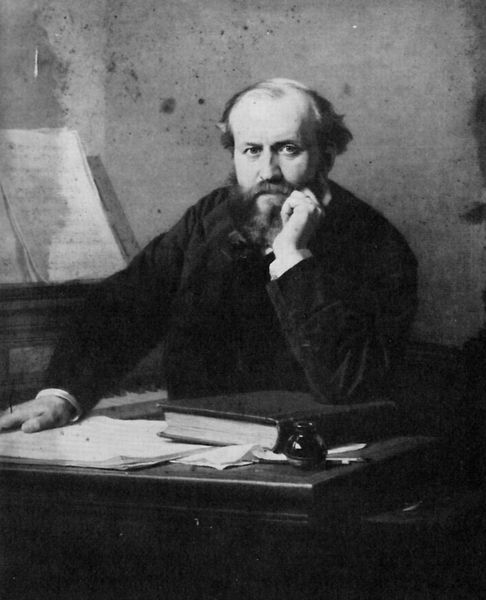
Titel: Gounod
Künstler: Andrè Adolphe Eugené Disdéri
Institution: Privatsammlung
Schlagwörter: blätter, feder, gemälde, hand, mann, schatten, weiß, ellbogen, finger, frisur, grau, haar, licht, mund, nase, raum, schwarz, stirn, tisch, zeichnung, zimmer, blick, malerei, alt, bart, wand, arm, augen, mensch, vollbart, bild, bildnis, hände, portrait, porträt, haare, mantel, sitzend, blatt, musik, musiker, direkter blick, kinn, arbeit, bücher, papier, papiere, schreibtisch, lehne, alter mann, lehrer, noten, notenständer, arbeiten, hocker, schnäuzer, dichter, glatze, klavier, klavir, notenblatt, notenblätter, pianist, melancholie, platte, podest, ellenbogen, aufstützen, ring, foto, fotografie, photographie, greis, buch, denken, zettel, schwarz-weiss, komponist, künstler, scharz, schriften, denker, literat, manschetten, fass, tinte, pult, wissenschaftler, photo, flecken, brief, briefe, schreiben, kontor, gelehrter, schreiber, tintenfass, schreibpult, sekretär, arbeitstisch, büro, schreibstube, nattier, zeichnungen, partitur, opera, dirigent, blickend, samtjacke, nadar, handhaltung, mathematiker, schreibzeug, schauend, aufstützen4, greiss, libretto, stehl, titenfass, kelidugn, voliant, kontenbuch